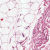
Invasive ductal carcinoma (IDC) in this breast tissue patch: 0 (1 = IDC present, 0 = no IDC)